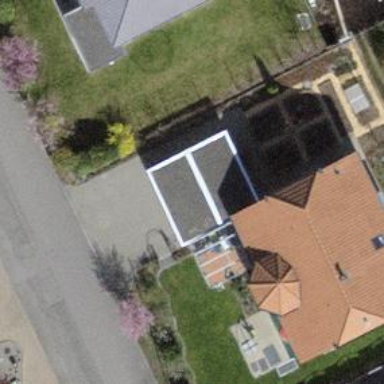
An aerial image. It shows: Garage.